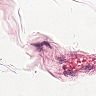
Metastatic tissue present: no